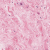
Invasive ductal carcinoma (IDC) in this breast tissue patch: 0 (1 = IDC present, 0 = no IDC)